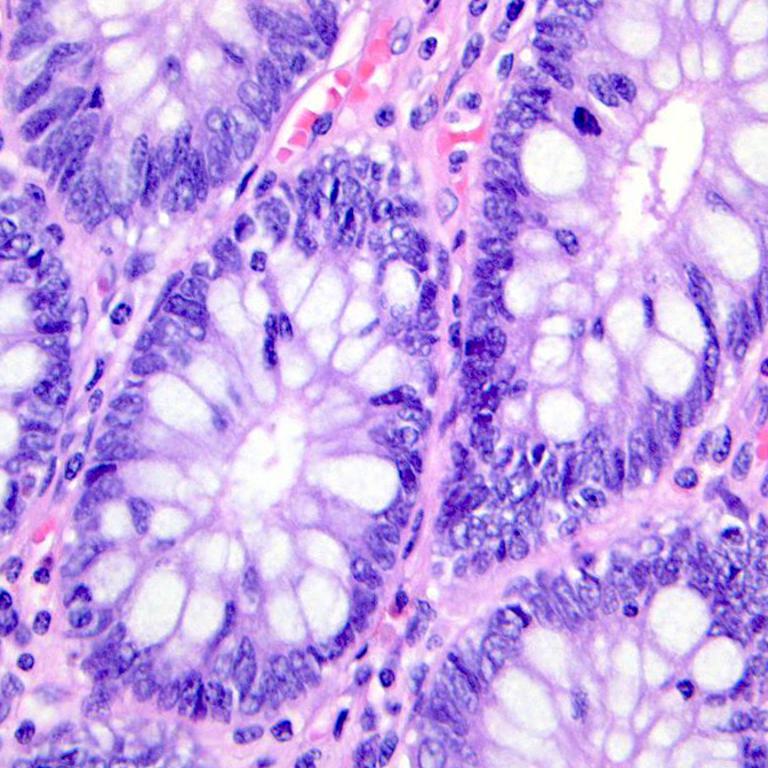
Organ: colon
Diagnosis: benign